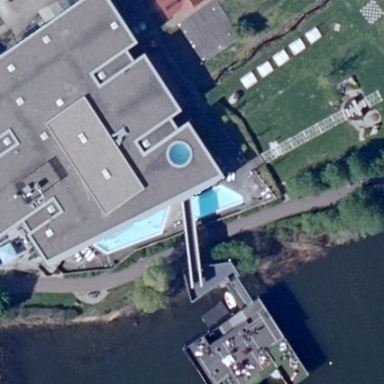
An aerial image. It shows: Commercial building within water park.